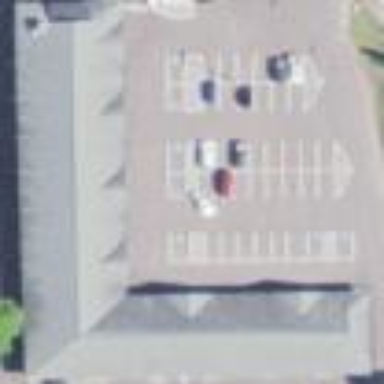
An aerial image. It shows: Retail building.